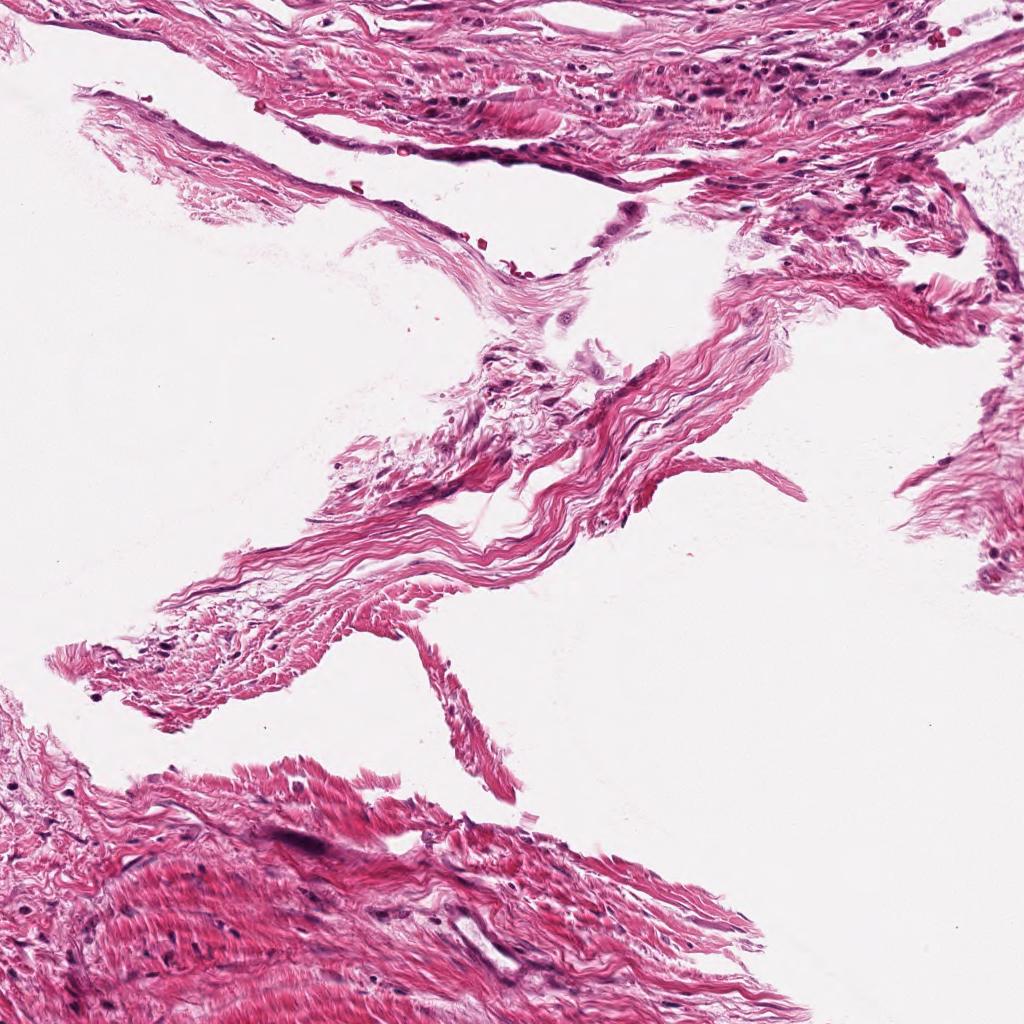
Label: Non-Tumor